Question: I am writing a small script that is supposed to format some string so that they more read-able. The input is a list with strings inside of the list. The input might look like this (note: this is the same as input as in the image, except that the image better contrasts the input and output):
'''
['last name: Callum', 'first name: Brian', 'middle name: Mosbey', 'balance: $0']
'''
Each string has a ':' in it. I want all of the text right of the ':' to be printed on the same width, so that it is easier to read the information. The output I want is this (note: I got this working with METHOD 2, but not with METHOD 1):
'''
['last name: Callum', 'first name: Brian', 'middle name: Mosbey', 'balance: $0']
'''
Here is my approach on solving the problem:
1. First we iterate over the list of string and store in another list at what index the : can be found
2. first we find out which string has the highest_index of :
3. We iterate over the list of strings again(new iteration), we calculate the difference for the current index of : to that of the highest_index
4. (still in the iteration) to the right of where we found the : we insert ' ' * difference
## Problem: I have 2 implementations of this solution. METHOD 1 is shorter, but does not work. METHOD 2 is longer but works at lest. Why does METHOD 1 not work?

---
CODE:
'''
def even_spacing(lst):
new_lst = [] # list for the final output
index_colon = [] # list of the indexs where ':' is found, for each line
# find where the ':' in each line
for line_string in lst:
index_colon.append(line_string.find(':'))
highest_index = max(index_colon) # the highest index ':' can be found at in any of the lines
# we add the extra spaces
for index, s in enumerate(lst):
difference = highest_index - index_colon[index] # how many spaces will be needed
# METHOD 1 not working, less code
# new_lst.append(''.join(list(s).insert(index_colon[index]+1, ' '*difference))) # insert at the index we found the proper number of spaces
# METHOD 2, working, but more code
list_letters = list(s)
list_letters.insert(index_colon[index]+1, ' '*difference)
new_lst.append(''.join(list_letters))
return new_lst
test = ['last name: Callum', 'first name: Brian', 'middle name: Mosbey', 'balance: $0']
print even_spacing(test)
'''
<URL>
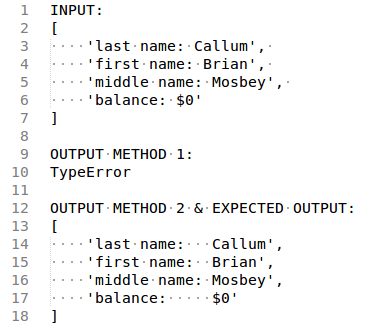
Answer: The 'insert' method of lists acts in place (mutates the list, and does not return it) and returns 'None':
'''
>>> a = [1,2,3]
>>> b = a.insert(1, "inserted")
>>> print a
[1, 'inserted', 2, 3]
>>> print b
None
'''
So you can't chain operations involving '.insert', which is why
'''
''.join(list(s).insert(index_colon[index]+1, ' '*difference))
'''
won't work. This is basically '''.join(None)'.
Your second method works because you're calling 'insert' but not trying to process what it returns.